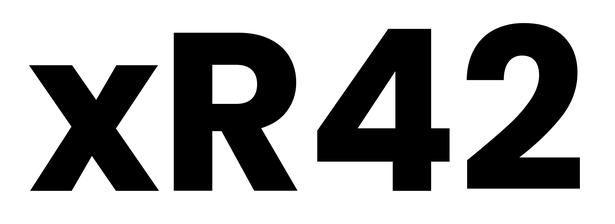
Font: Poppins-Bold